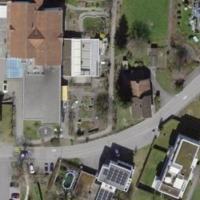
EUNIS habitat code: 54
Species observed at this site:
Cotinus coggygria